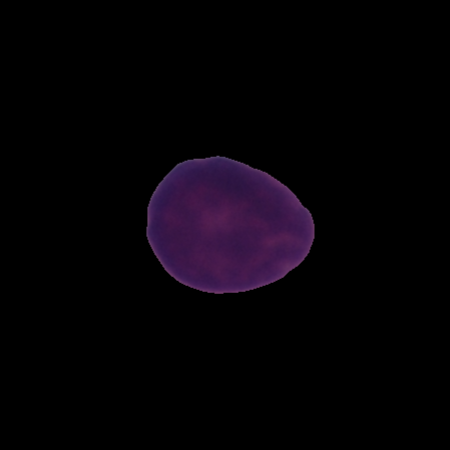
Label: healthy